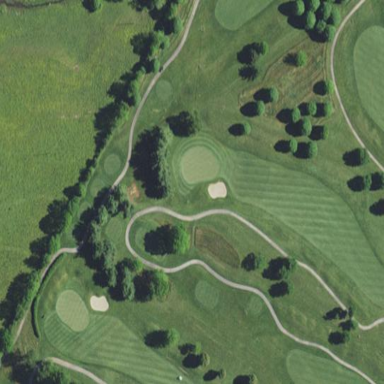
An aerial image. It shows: Golf fairway in the image.